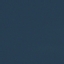
Label: SeaLake